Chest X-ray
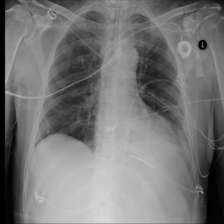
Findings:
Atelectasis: negative
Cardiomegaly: negative
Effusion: negative
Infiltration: negative
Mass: negative
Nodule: negative
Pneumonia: negative
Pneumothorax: negative
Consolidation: negative
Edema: negative
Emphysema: negative
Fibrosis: negative
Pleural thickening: negative
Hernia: negative